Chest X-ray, PA view. Patient: 41 years old, sex F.
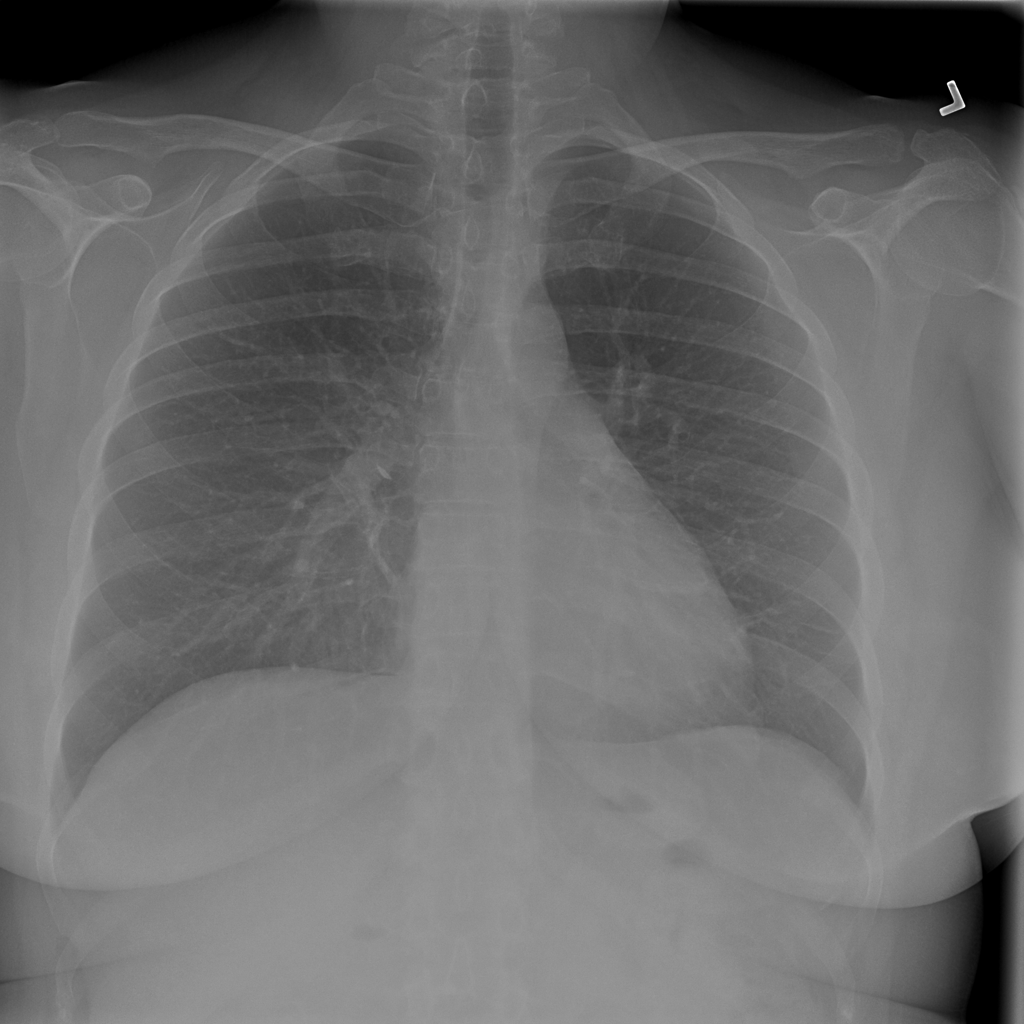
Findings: No Finding